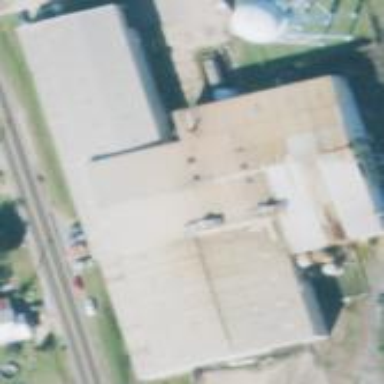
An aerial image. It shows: Industrial building.